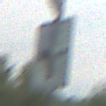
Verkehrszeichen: VerlaufVorfahrtsstrasse1
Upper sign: Vorfahrtsstrasse
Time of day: MorningAfternoon
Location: Outdoor (Nature)
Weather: PartlyCloudy
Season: NotSpecified
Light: Natural